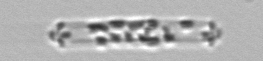
Label: Cerataulina_pelagica